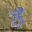
Label: 8